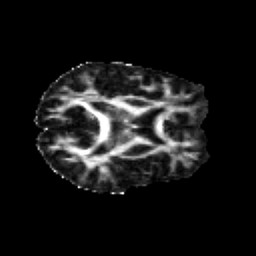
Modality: FA
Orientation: axial
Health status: healthy
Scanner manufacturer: siemens
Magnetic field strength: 3 T
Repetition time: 12 s
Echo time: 0.092 s